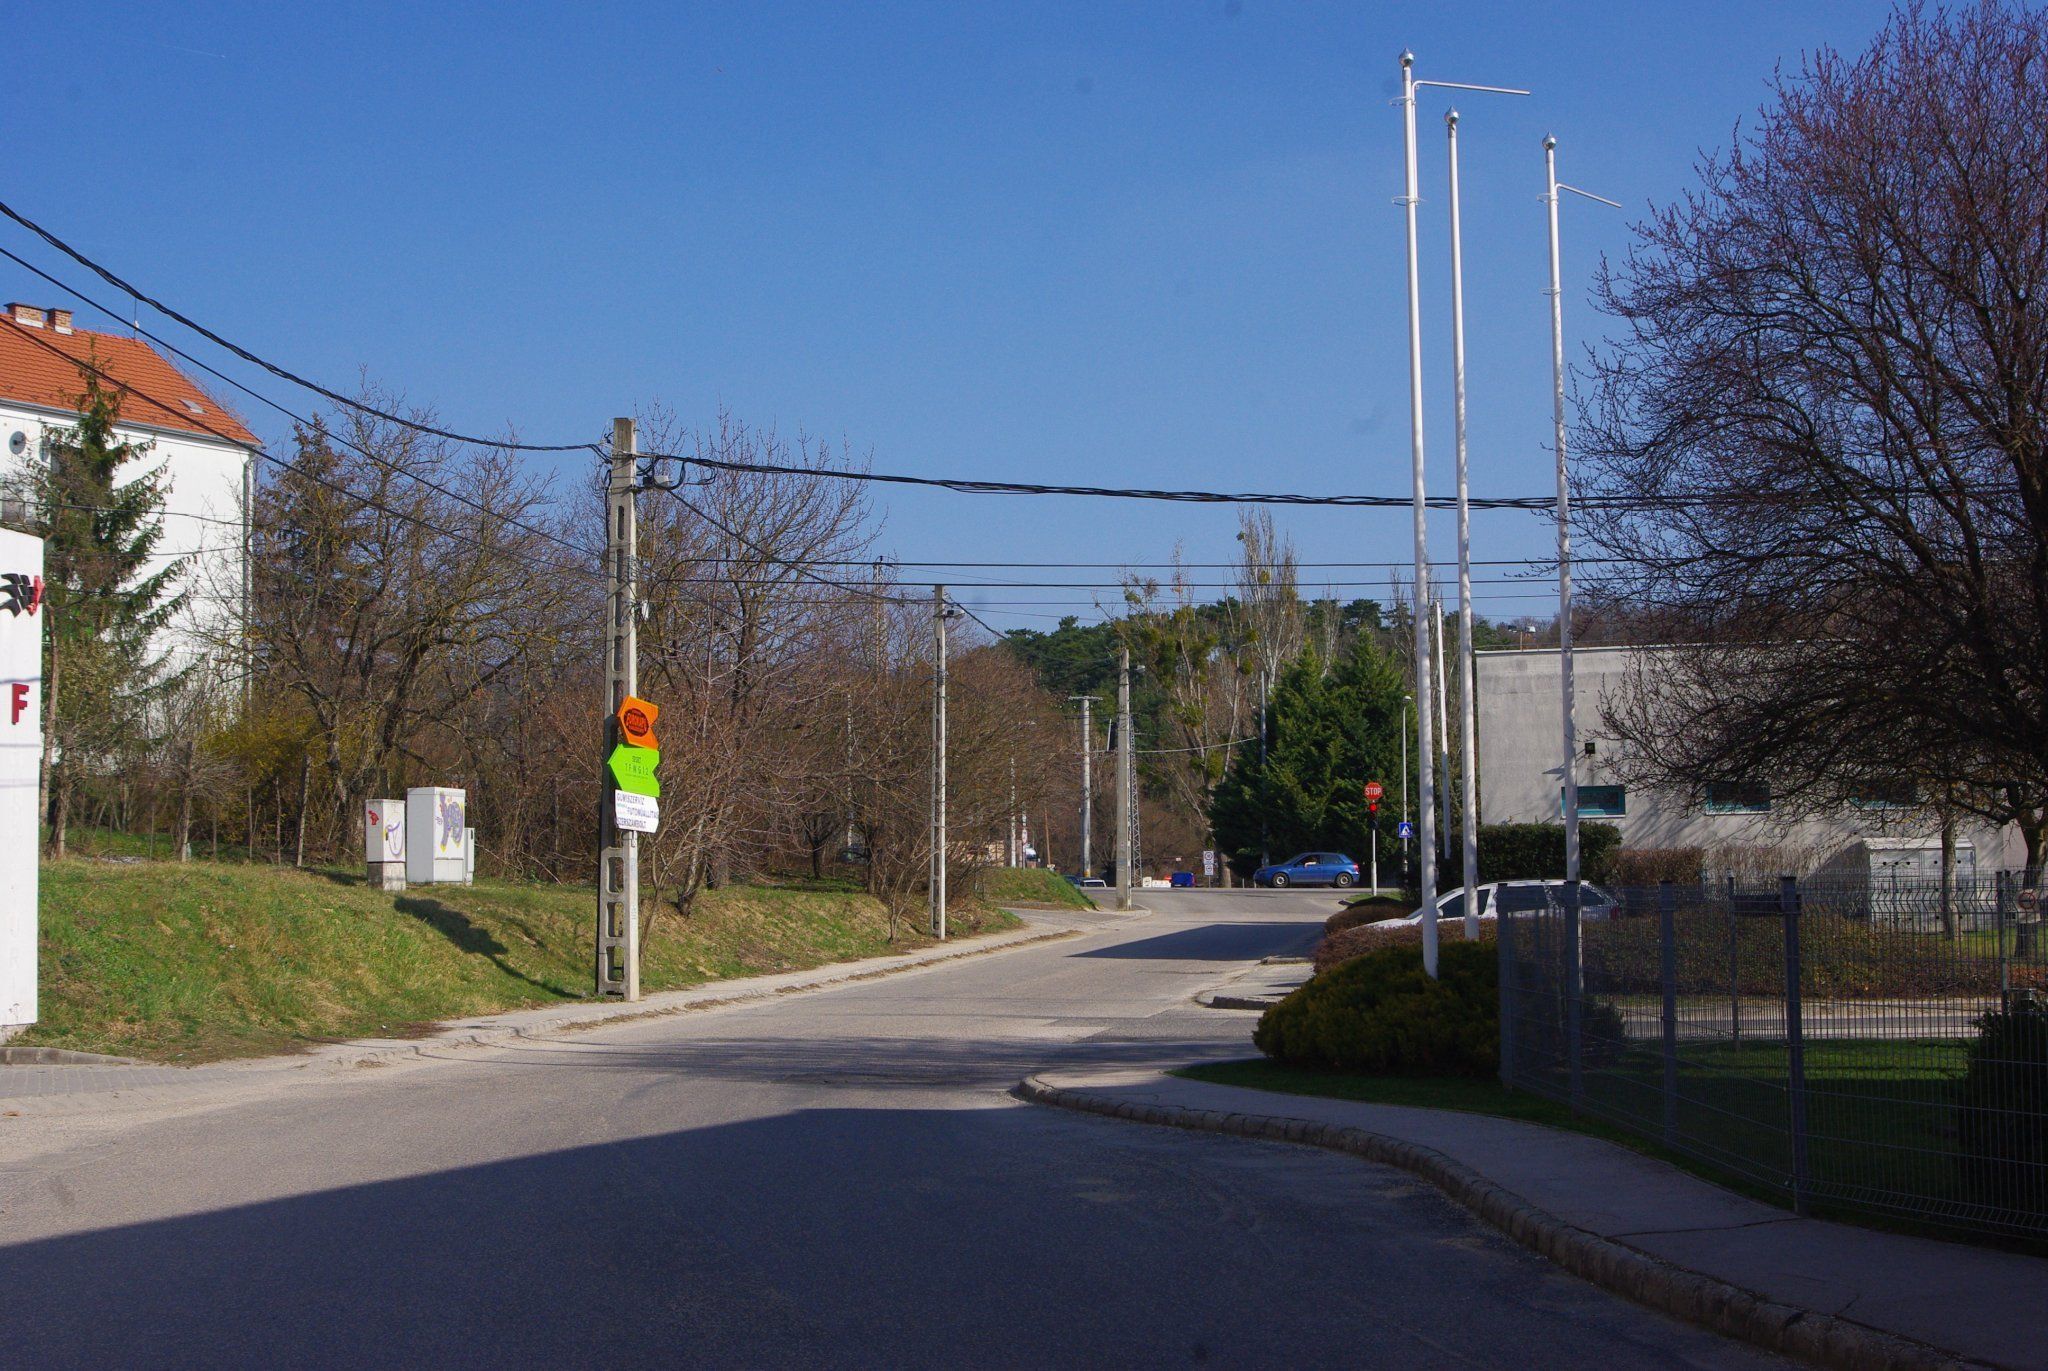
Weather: clear
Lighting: day
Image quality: good
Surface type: cycling surface
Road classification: residential
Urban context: suburban or peri-urban
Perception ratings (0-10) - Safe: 1.5, Lively: 3.03, Beautiful: 6.34, Boring: 8.53, Depressing: 3.75, Wealthy: 3.09